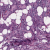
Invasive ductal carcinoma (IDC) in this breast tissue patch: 1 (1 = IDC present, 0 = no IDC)